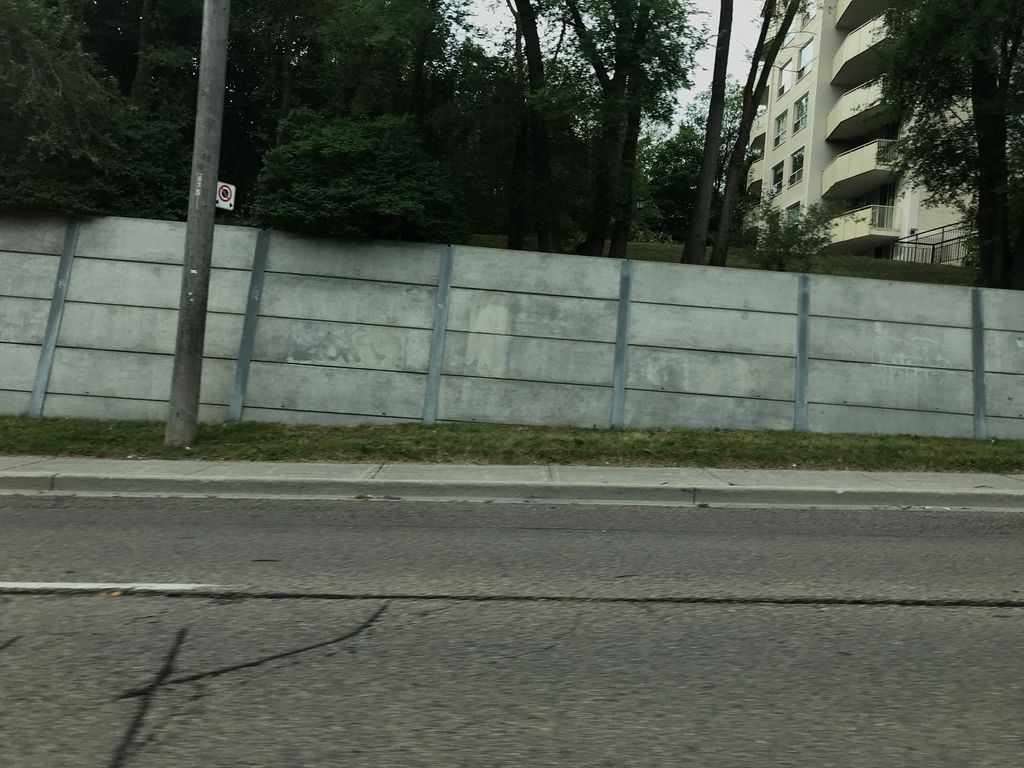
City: toronto